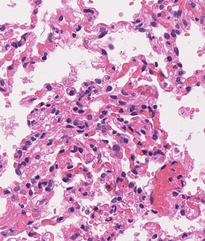
Tumor epithelial tissue: no
Tumor-associated stroma tissue: no
Normal tissue: yes